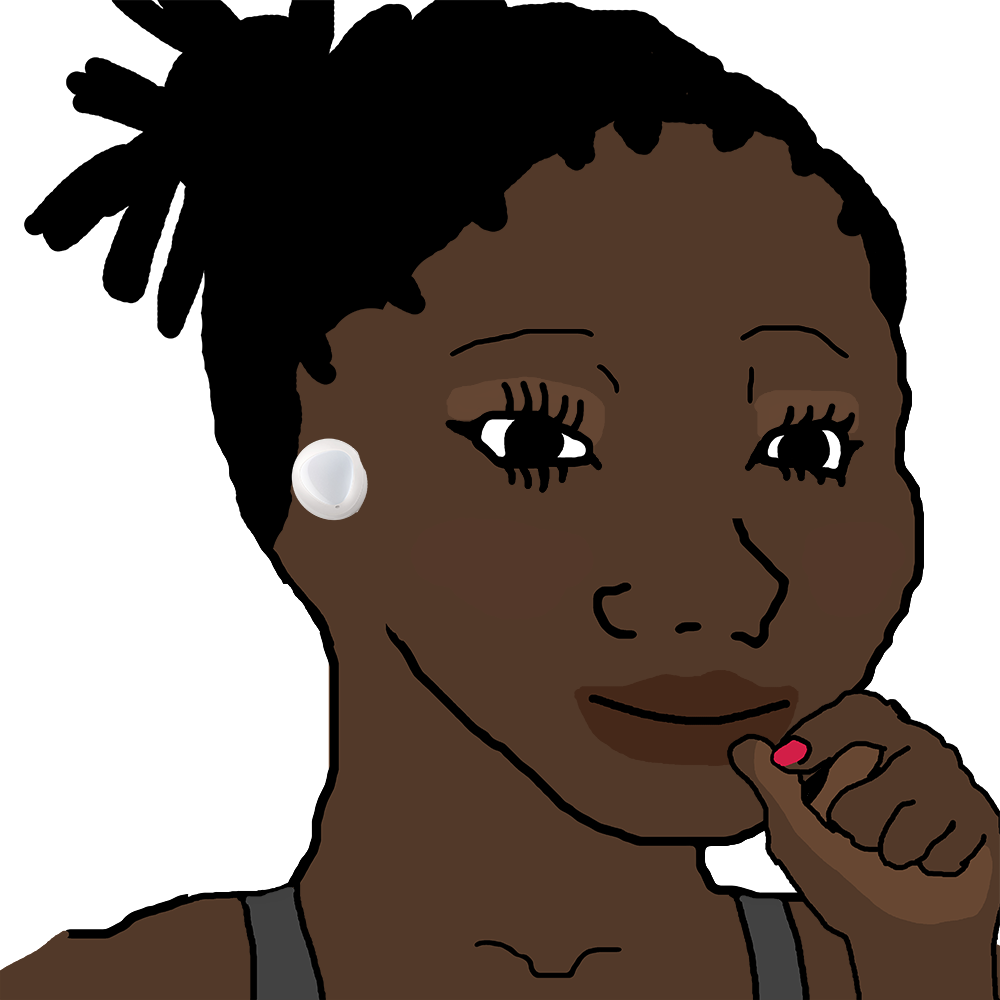
Label: 5_Blackjak